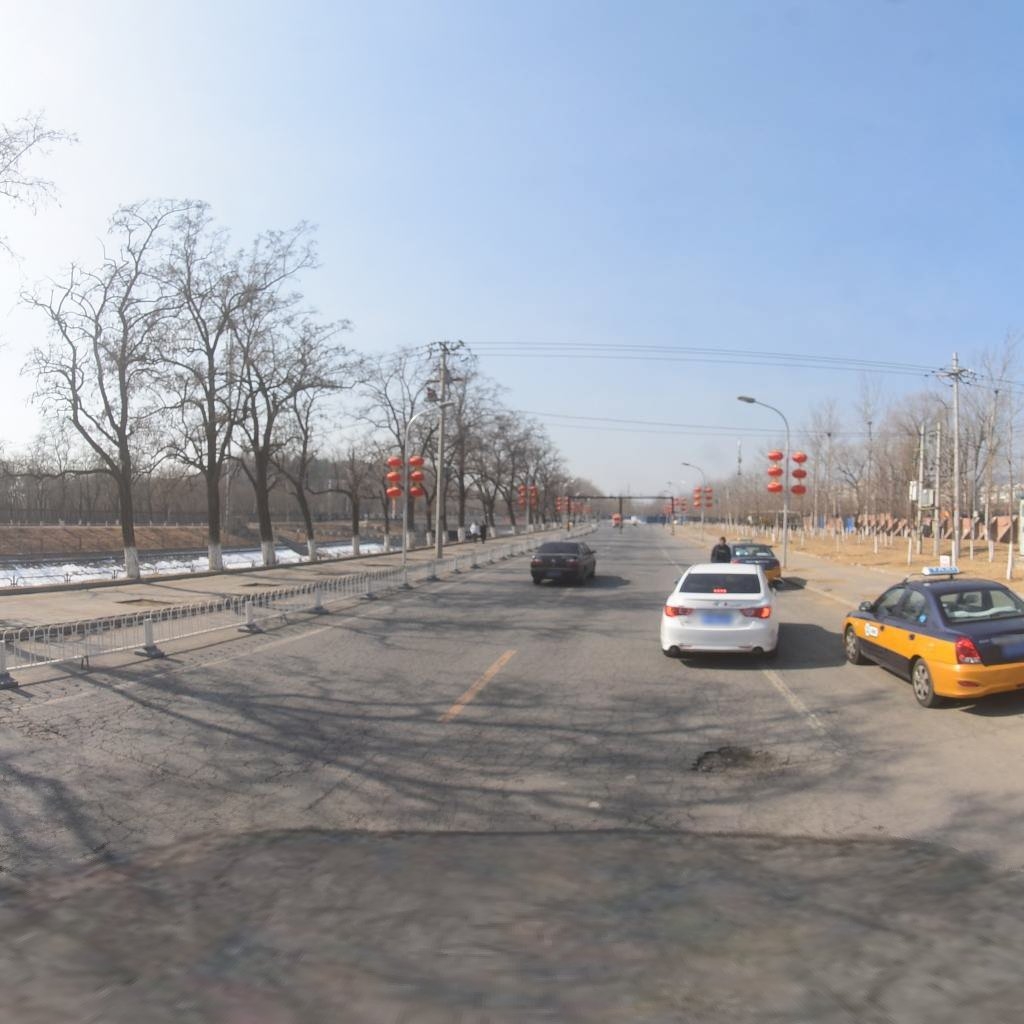
Region: Haidian
Road damage annotations: alligator crack, pothole